Question: How to create a product slider in bootstrap like the one in image below that shows the big image on left with details on the right above the thumbnail slider.
I want one modification to the following image. I want to have thumbnail slider below the big image that shows the other images of same product but the thumbnail slider on the right should navigate to the next product.

'''
<div class="pull"></div>
<div class="container">
<div class="content">
<div class ="row">
<li id="product">
<div class="pad">
<div class ="col-xs-12 col-md-6">
<div class="col1">
<div class="gallery_big_img">
<img src="images/doubleRound/all parts.JPG" alt="" class="img1" id="active">
<img src="images/doubleRound/bottom.JPG" alt="" class="img2">
<img src="images/doubleRound/front_side.JPG" alt="" class="img3">
<img src="images/doubleRound/front.JPG" alt="" class="img4">
<img src="images/doubleRound/top.JPG" alt="" class="img5">
<img src="images/singleRound/all parts.JPG" alt="" class="img6">
<img src="images/singleRound/down.JPG" alt="" class="img7">
<img src="images/singleRound/front.JPG" alt="" class="img8">
<img src="images/singleRound/front_side.JPG" alt="" class="img9">
<img src="images/singleRound/top_back.JPG" alt="" class="img10">
</div>
</div>
<div class ="col-md-12 col-md-6">
<div class="col1 pad_left1">
<h2>Products</h2>
<div id="caption">
<ul>
<li class="img1">
<p class="pad_bot1"><strong>Double Shape All Parts</strong><br>
Consetetur sadipscing elitr, sed diam nonumy eirmod tempor invidunt ut labore et dolore magna aliquyam erat, sed diam voluptua. At vero eos et accusam et justo duo dolores et ea rebum tet clita kasd gubergren, no sea takimata.</p>
<p>Danctus est Lorem ipsum dolor sit amet. Lorem ipsum dolor sit tempor invidunt ut labore.</p>
</li>
<li class="img2">
<p class="pad_bot1"><strong>Double Round Bottom</strong><br>
Sadipscing elitr, sed diam nonumy eirmod tempor invidunt ut labore et dolore magna aliquyam erat, sed diam voluptua. At vero eos et accusam et justo duo dolores et ea rebum tet clita kasd gubergren, no sea takimata.</p>
<p>Est Lorem ipsum dolor sit amet. Lorem ipsum dolor sit tempor invidunt ut labore.</p>
</li>
<li class="img3">
<p class="pad_bot1"><strong>Double Round Front Side</strong><br>
Elitr, sed diam nonumy eirmod tempor invidunt ut labore et dolore magna aliquyam erat, sed diam voluptua. At vero eos et accusam et justo duo dolores et ea rebum tet clita kasd gubergren, no sea takimata.</p>
<p>Lorem ipsum dolor sit amet. Lorem ipsum dolor sit tempor invidunt ut labore.</p>
</li>
<li class="img4">
<p class="pad_bot1"><strong>Double Round Front</strong><br>
Sed diam nonumy eirmod tempor invidunt ut labore et dolore magna aliquyam erat, sed diam voluptua. At vero eos et accusam et justo duo dolores et ea rebum tet clita kasd gubergren, no sea takimata.</p>
<p>Ipsum dolor sit amet. Lorem ipsum dolor sit tempor invidunt ut labore.</p>
</li>
<li class="img5">
<p class="pad_bot1"><strong>Double Round Top</strong><br>
Diam nonumy eirmod tempor invidunt ut labore et dolore magna aliquyam erat, sed diam voluptua. At vero eos et accusam et justo duo dolores et ea rebum tet clita kasd gubergren, no sea takimata.</p>
<p>Dolor sit amet. Lorem ipsum dolor sit tempor invidunt ut labore.</p>
</li>
<li class="img6">
<p class="pad_bot1"><strong>Signle Round All Parts</strong><br>
Diam nonumy eirmod tempor invidunt ut labore et dolore magna aliquyam erat, sed diam voluptua. At vero eos et accusam et justo duo dolores et ea rebum tet clita kasd gubergren, no sea takimata.</p>
<p>Dolor sit amet. Lorem ipsum dolor sit tempor invidunt ut labore.</p>
</li>
<li class="img7">
<p class="pad_bot1"><strong>Signle Round Down</strong><br>
Diam nonumy eirmod tempor invidunt ut labore et dolore magna aliquyam erat, sed diam voluptua. At vero eos et accusam et justo duo dolores et ea rebum tet clita kasd gubergren, no sea takimata.</p>
<p>Dolor sit amet. Lorem ipsum dolor sit tempor invidunt ut labore.</p>
</li>
<li class="img8">
<p class="pad_bot1"><strong>Signle Round Front</strong><br>
Diam nonumy eirmod tempor invidunt ut labore et dolore magna aliquyam erat, sed diam voluptua. At vero eos et accusam et justo duo dolores et ea rebum tet clita kasd gubergren, no sea takimata.</p>
<p>Dolor sit amet. Lorem ipsum dolor sit tempor invidunt ut labore.</p>
</li>
<li class="img9">
<p class="pad_bot1"><strong>Signle Round Front Side</strong><br>
Diam nonumy eirmod tempor invidunt ut labore et dolore magna aliquyam erat, sed diam voluptua. At vero eos et accusam et justo duo dolores et ea rebum tet clita kasd gubergren, no sea takimata.</p>
<p>Dolor sit amet. Lorem ipsum dolor sit tempor invidunt ut labore.</p>
</li>
<li class="img10">
<p class="pad_bot1"><strong>Signle Round Top Back</strong><br>
Diam nonumy eirmod tempor invidunt ut labore et dolore magna aliquyam erat, sed diam voluptua. At vero eos et accusam et justo duo dolores et ea rebum tet clita kasd gubergren, no sea takimata.</p>
<p>Dolor sit amet. Lorem ipsum dolor sit tempor invidunt ut labore.</p>
</li>
</ul>
</div>
<div class="relative">
<div id="gallery1" class="small_img">
<ul>
<li><a href="#img1"><img src="images/doubleRound/all parts.JPG" alt=""></a></li>
<li><a href="#img2"><img src="images/doubleRound/bottom.JPG" alt=""></a></li>
<li><a href="#img3"><img src="images/doubleRound/front_side.JPG" alt=""></a></li>
<li><a href="#img4"><img src="images/doubleRound/front.JPG" alt=""></a></li>
<li><a href="#img5"><img src="images/doubleRound/top.JPG" alt=""></a></li>
<li><a href="#img6"><img src="images/singleRound/all parts.JPG" alt=""></a></li>
<li><a href="#img7"><img src="images/singleRound/down.JPG" alt=""></a></li>
<li><a href="#img8"><img src="images/singleRound/front.JPG" alt=""></a></li>
<li><a href="#img9"><img src="images/singleRound/front_side.JPG" alt=""></a></li>
<li><a href="#img10"><img src="images/singleRound/top_back.JPG" alt=""></a></li>
</ul>
</div>
<a href="#" class="prev"><span></span></a>
<a href="#" class="next"><span></span></a>
</div>
</div>
</div>
</div>
</li>
</div>
</div>
</div>
'''
but above code is not working
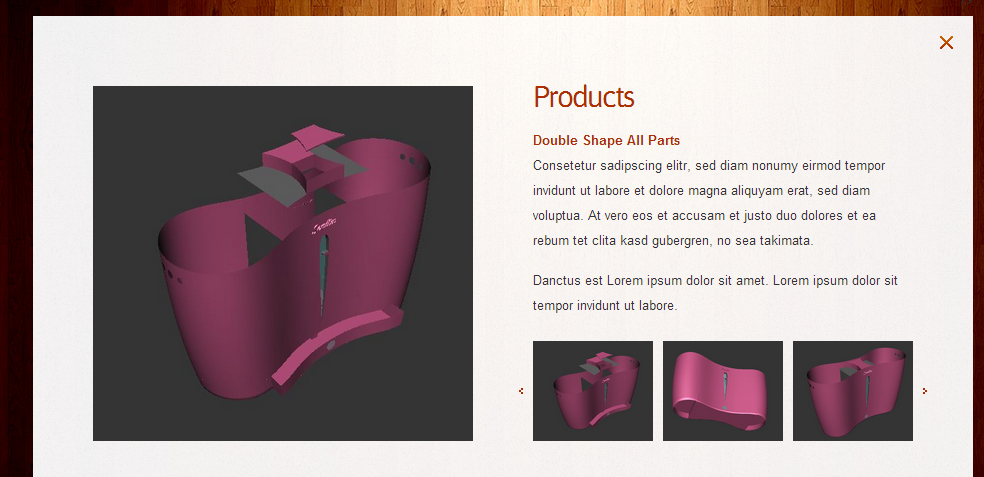
Answer: This is actually super simple to do in Bootstrap without any extra plugins or even a single line of javascript.
## Here's a DEMO
Here's a basic layout that roughly matches your design. Style it up how you want. This takes advantage of the Bootstrap data-target and data-slide-to options. The data-target is the id of your carousel and the data-slide-to is just a number representing the slide (which is 0 based, so slide 1 is set to data-slide-to="0").
'''
<div class="container">
<div class="row">
<div class="col-sm-6">
<div id="carousel" class="carousel slide" data-ride="carousel">
<div class="carousel-inner">
<div class="item active">
<img src="http://placehold.it/350x250/e8117f/fff&text=Product+Main">
</div>
<div class="item">
<img src="http://placehold.it/350x250/00ffff/000&text=Product+Image+2">
</div>
<div class="item">
<img src="http://placehold.it/350x250/ff00ff/fff&text=Product+Image+3">
</div>
<div class="item">
<img src="http://placehold.it/350x250/ffff00/000&text=Product+Image+4">
</div>
</div>
<div class="clearfix">
<div class="carousel-link">
<div data-target="#carousel" data-slide-to="0" class="thumb"><img src="http://placehold.it/100/e8117f/fff&text=Product+Main"></div>
<div data-target="#carousel" data-slide-to="1" class="thumb"><img src="http://placehold.it/100/00ffff/000&text=Product+Image+2"></div>
<div data-target="#carousel" data-slide-to="2" class="thumb"><img src="http://placehold.it/100/ff00ff/fff&text=Product+Image+3"></div>
<div data-target="#carousel" data-slide-to="3" class="thumb"><img src="http://placehold.it/100/ffff00/000&text=Product+Image+4"></div>
</div>
</div>
</div>
</div> <!-- /col-sm-6 -->
<div class="col-sm-6">
<h2>Products</h2>
<h3>Some product subhead</h3>
<p>Product description goes here. Lorem ipsum dolor sit amet, consectetuer adipiscing elit. Aenean commodo ligula eget dolor. Aenean massa. Cum sociis natoque penatibus et magnis dis parturient montes, nascetur ridiculus mus. Donec quam felis, ultricies nec, pellentesque eu, pretium quis, sem. Nulla consequat massa quis enim.</p>
<p>Donec pede justo, fringilla vel, aliquet nec, vulputate eget, arcu. In enim justo, rhoncus ut, imperdiet a, venenatis vitae, justo. Nullam dictum felis eu pede mollis pretium. Integer tincidunt. Cras dapibus.</p>
</div> <!-- /col-sm-6 -->
</div> <!-- /row -->
</div> <!-- /container -->
'''
and here's some extra styles for the thumbnail images that are used to switch the carousel.
'''
.carousel-link .thumb {
width: 25%;
cursor: pointer;
float: left;
}
.carousel-link .thumb img {
width: 100%;
padding: 2px;
}
.carousel-link .thumb:first-of-type img {
padding-left: 0;
}
.carousel-link .thumb:last-of-type img {
padding-right: 0;
}
.item img {
width: 100%;
}
'''